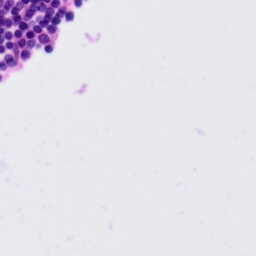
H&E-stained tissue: Tonsil